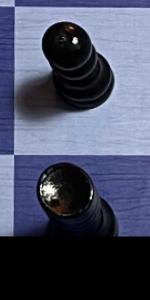
Label: Rook_Black